Question: Let me give a full explanation of my scenario:
We are required to use a signature pad in our application, which is being developed in Silverlight 5, in Out-Of-Browser mode, with elevated trust, the problem starts with the fact that the device manufacturer doesn't provide any kind of API or SDK for Silverlight, their .NET assembly actually is for WinForms applications, but it's still usable in WPF by putting the control in a <URL>.
I've been looking for options and so far we have 2 alternatives, both of which involve creating a small WPF app to use the control and capture the signature there, calling it from Silverlight:
1. Create a "listener" that checks the folder in which the signature is saved as an image and send it to the silverlight application.
2. Have the Silverlight app get the file itself, the user would have to click a button for this.
I would prefer to do this by retrieveing the result from the WPF app itself, I tried to do it using COM but couldn't do it.
I can do one of those things at a time (launching OR getting the result from another assembly) but not both.
I followed this article to <URL>.
The WPF app is launched as described in the link above (using WScript.Shell Run method), and I have the following class in that very same .exe file
'''
namespace WpfSignatureCapture
{
[ProgId("WpfSignatureCapture")]
[ClassInterface(ClassInterfaceType.AutoDual)]
static public class ImageExport
{
private static byte[] image;
public static byte[] Image { get; set; }
[ComVisible(true)]
public static byte[] ImageAsByteArray()
{
return image;
}
}
}
'''
For reference, after the signature is captured, the user should click a button to save it as an image, which executes the next method:
'''
private void SaveToImage_Click(object sender, RoutedEventArgs e)
{
var img = sigPlusNET.GetSigImage();
var ms = new MemoryStream();
img.Save(ms, System.Drawing.Imaging.ImageFormat.Bmp);
byte[] array = ms.ToArray();
ImageExport.Image = array;
}
'''
When I try to get that byte array from the WPF app still running, there doesn't seem to be able to find the ProgId even though I signed and registered the WPF app's exe.
This is how I attempt to get it:
'''
private void GetSignatureClick(object sender, RoutedEventArgs e)
{
byte[] image;
if (Application.Current.HasElevatedPermissions && AutomationFactory.IsAvailable)
{
dynamic getImage = AutomationFactory.GetObject("WpfSignatureCapture");
image = getImage.ImageAsByteArray();
var file = new FileStream(@"C:\signature.bmp", FileMode.Create);
file.Write(image, 0, image.Length);
file.Flush();
file.Close();
}
}
'''
And this is the error I get:

So I have three questions:
1. Is what I'm trying to do possible?
2. What approach should I take for this to work?
3. Are there any other simpler/more efficient ways to do this? if so, how?
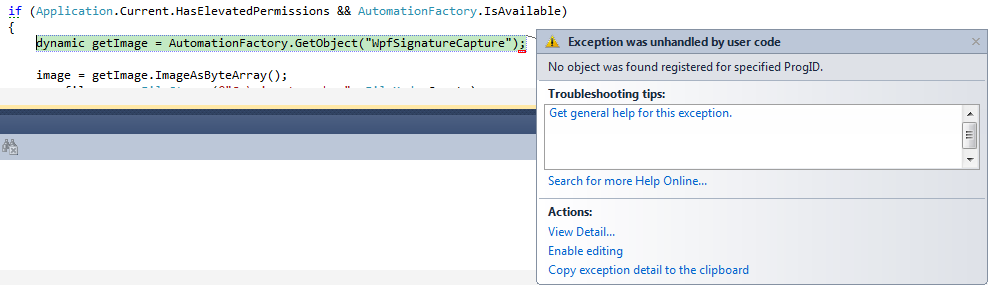
Answer: Between Silverlight apps, I'd suggest using local inter-process communication - see <URL> - but it would probably not work between Silverlight and WPF.
So, the remaining option is to have a file/directory that is known to both applications and that is polled or monitored for changes by the apps - see <URL> for monitoring.